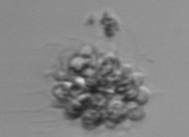
Label: Leptocylindrus_mediterraneus